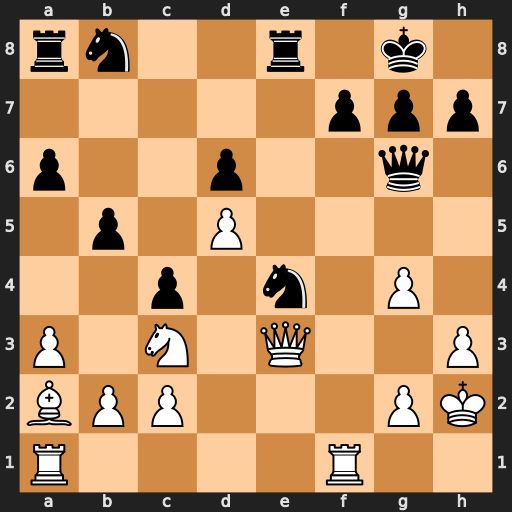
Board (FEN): rn2r1k1/5ppp/p2p2q1/1p1P4/2p1n1P1/P1N1Q2P/BPP3PK/R4R2
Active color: w
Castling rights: -
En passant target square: -
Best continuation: Rae1 Nd7 Nxe4 Nc5 Rf4